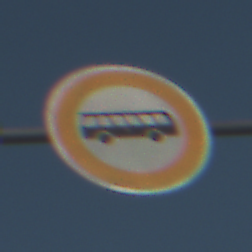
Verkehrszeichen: VerbotKraftomnibusse
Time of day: MorningAfternoon
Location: Outdoor (Special)
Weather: Clear
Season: NotSpecified
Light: Natural